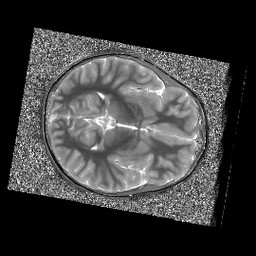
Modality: T1map
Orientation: axial
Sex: male
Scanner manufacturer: siemens
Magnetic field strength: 3 T
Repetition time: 5 s
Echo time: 0.00355 s